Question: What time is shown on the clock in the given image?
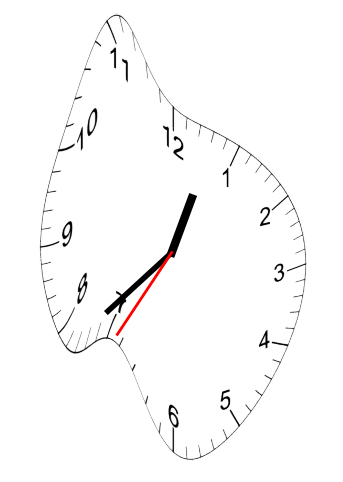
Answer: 12:37:35